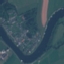
Land use / land cover: River